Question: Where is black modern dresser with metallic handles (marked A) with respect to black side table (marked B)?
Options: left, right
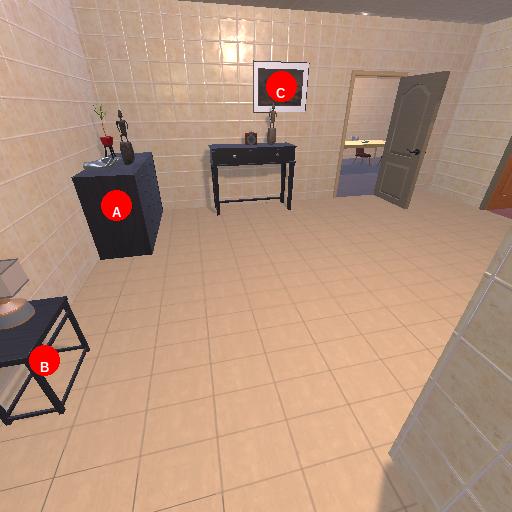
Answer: left